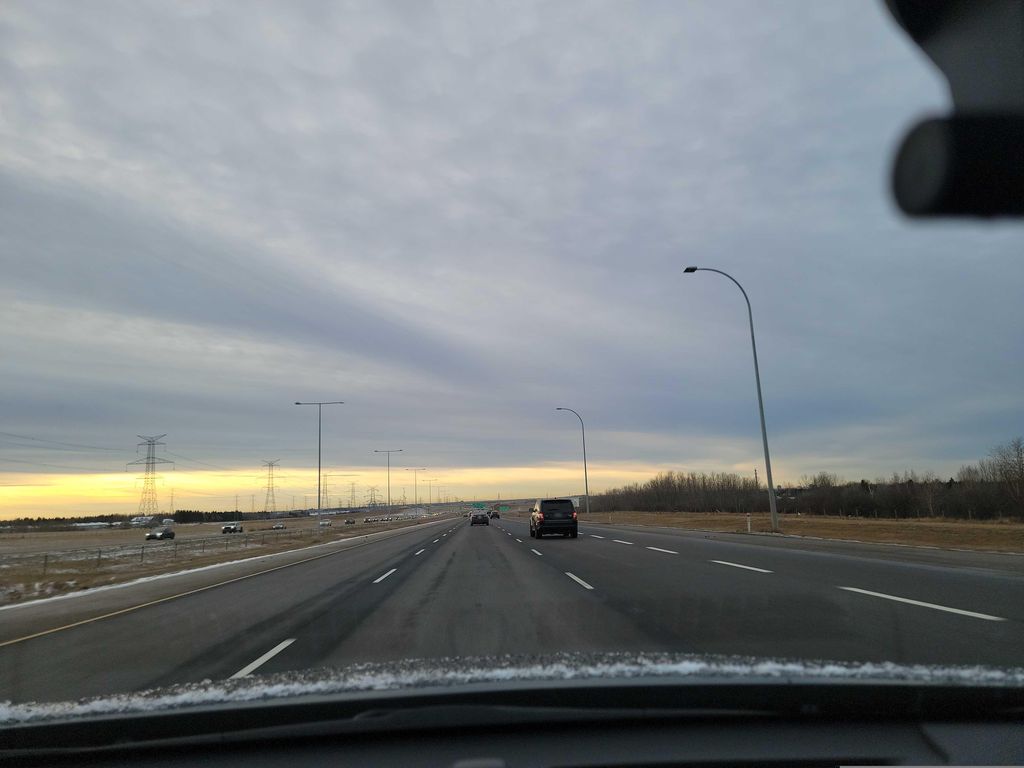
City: edmonton